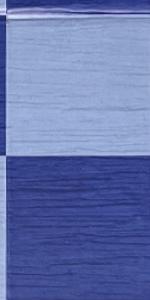
Label: Empty